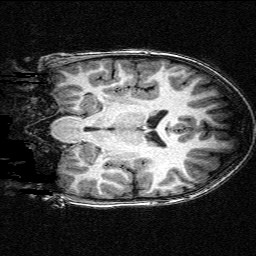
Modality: T1w
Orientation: coronal
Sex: male
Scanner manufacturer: siemens
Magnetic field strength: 3 T
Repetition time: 2.3 s
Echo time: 0.00336 s